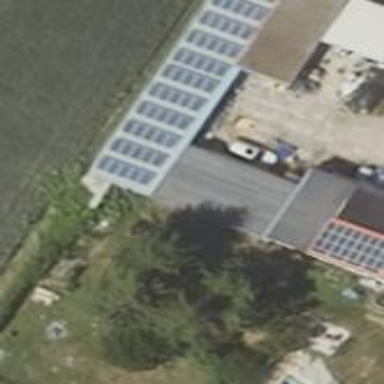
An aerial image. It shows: Shed building.